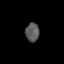
Tissue: lung
Cell type: Others
Senescence score: 0.2123
Nuclear area (px): 253
Mean DAPI intensity: 87.941